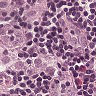
Metastatic tissue present: yes